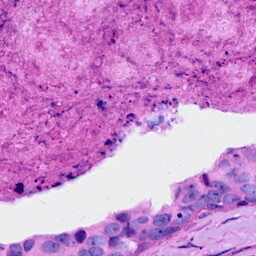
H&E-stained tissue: Breast